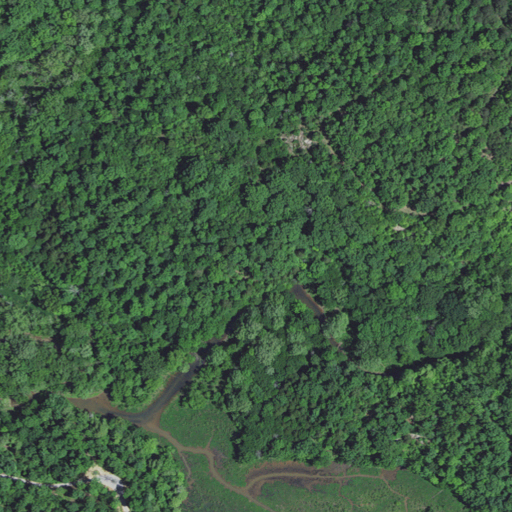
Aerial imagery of gorge(s) in Kentucky named Gulf Hollow containing deciduous forest, mixed forest, open development, woody wetlands, grassland, evergreen forest, and herbaceous wetlands